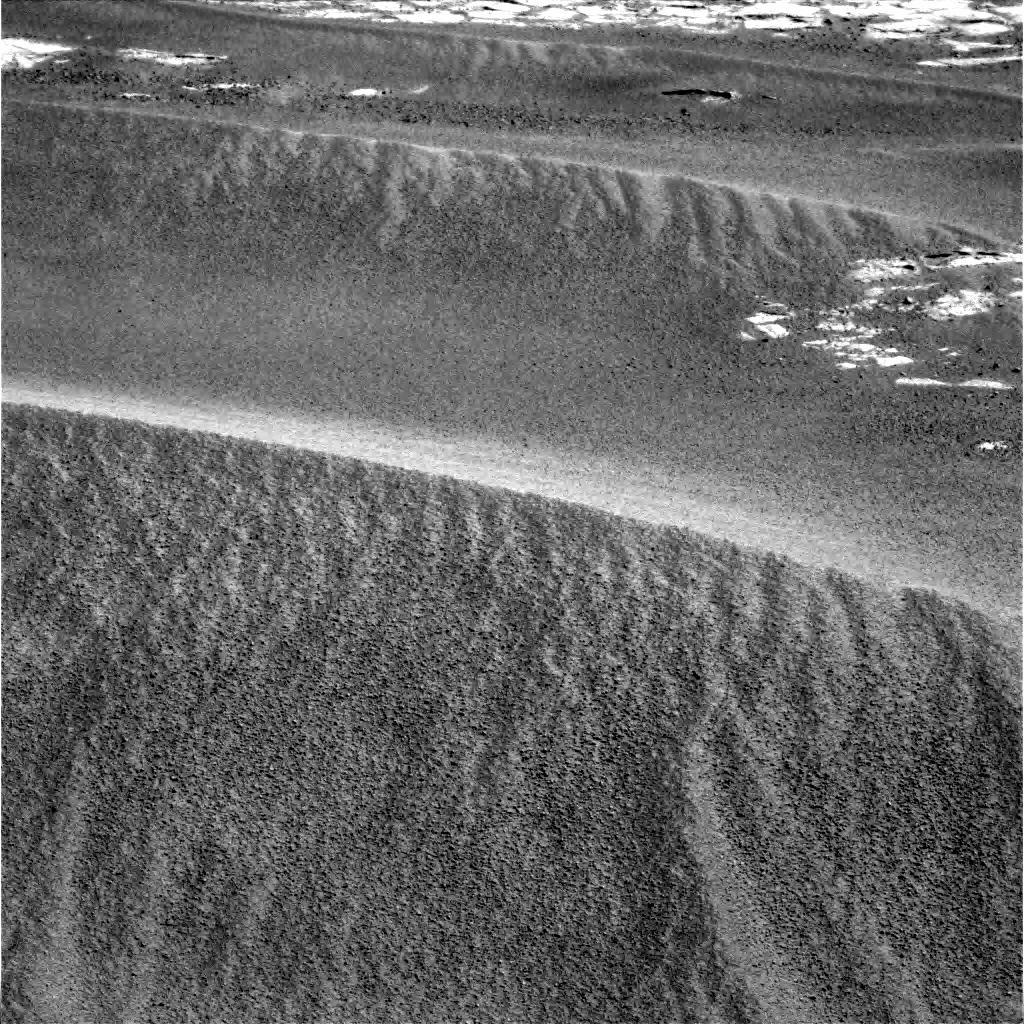
Terrain classes present: Bedrock, Gravel / Sand / Soil